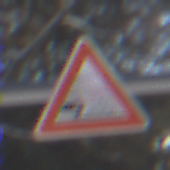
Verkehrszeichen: SplittSchotter
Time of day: MorningAfternoon
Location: Outdoor (Special)
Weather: Clear
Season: Winter
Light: Natural